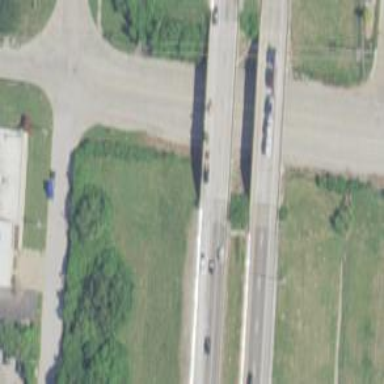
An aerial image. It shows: Motorway bridge.